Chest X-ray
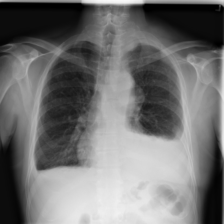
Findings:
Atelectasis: negative
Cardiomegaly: negative
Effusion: positive
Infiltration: negative
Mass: negative
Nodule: negative
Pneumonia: negative
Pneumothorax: negative
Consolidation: negative
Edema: negative
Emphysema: negative
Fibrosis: negative
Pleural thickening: negative
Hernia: negative